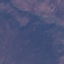
Land use / land cover: HerbaceousVegetation